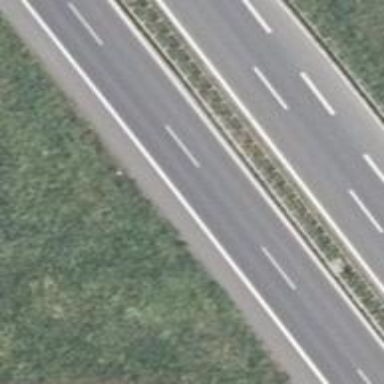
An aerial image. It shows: This is trunk highway with motorroad.